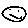
Label: smiley face